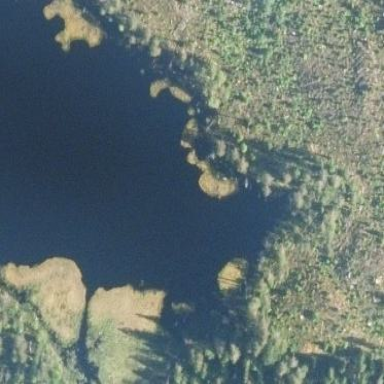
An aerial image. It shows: Beautiful lake surrounded by nature.